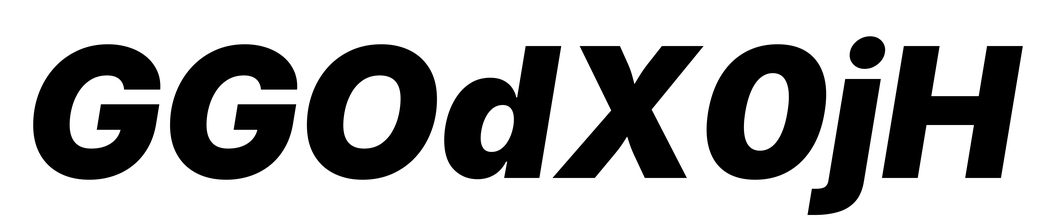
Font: Inter-Italic_Black_Italic